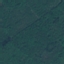
Label: Forest